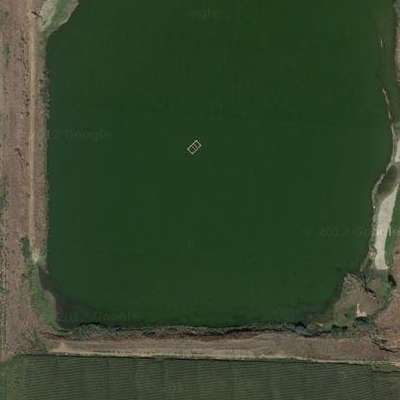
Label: RiverLake